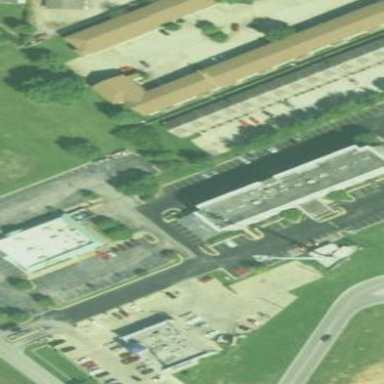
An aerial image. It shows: Hotel building.